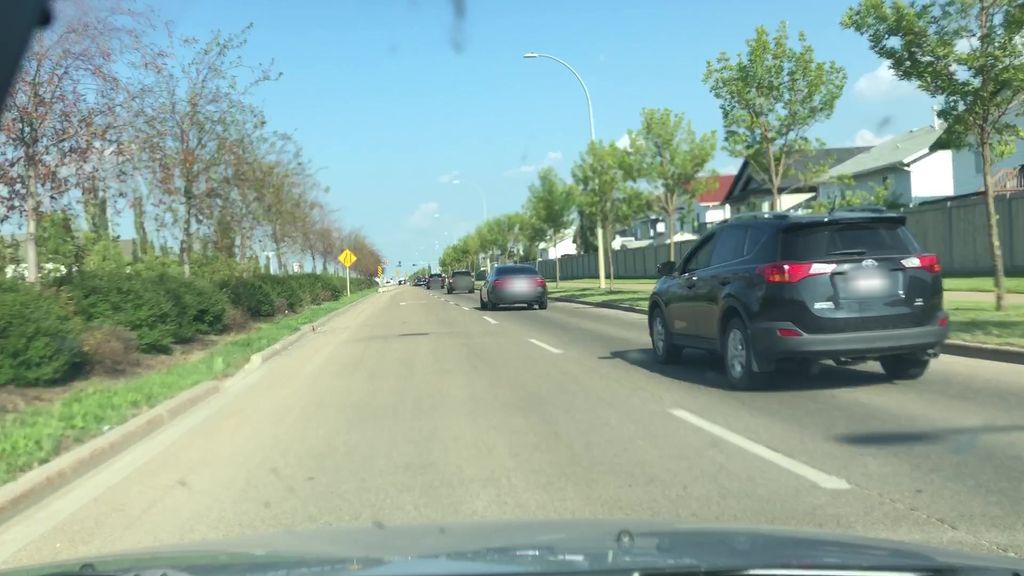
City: edmonton